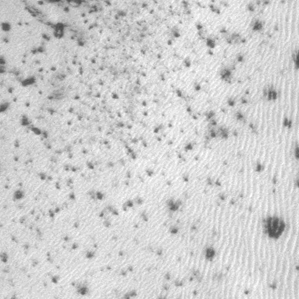
Label: frost